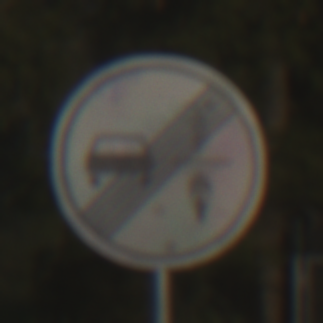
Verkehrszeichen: EndeVerbotUeberholenEinspurigeFahrzeuge
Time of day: MorningAfternoon
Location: Outdoor (Nature)
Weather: PartlyCloudy
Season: NotSpecified
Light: Natural